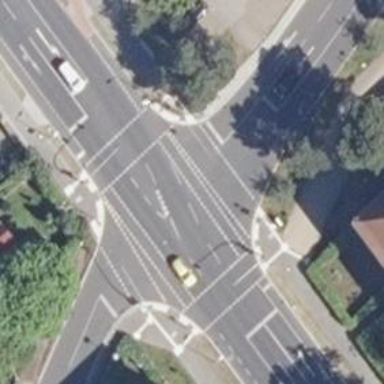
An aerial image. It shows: Road with traffic signals.